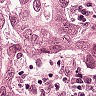
Metastatic tissue present: yes